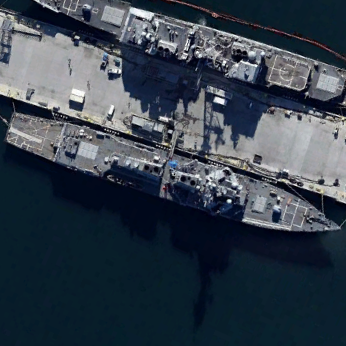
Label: destroyer